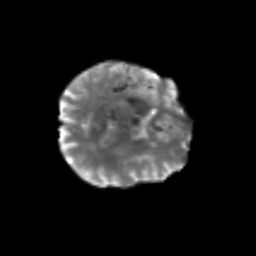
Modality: T2w
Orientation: axial
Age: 74
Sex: female
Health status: ill
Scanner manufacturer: siemens
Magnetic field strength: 3 T
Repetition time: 8.7 s
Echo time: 0.11 s